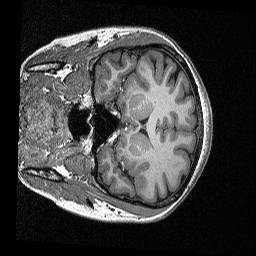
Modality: T1map
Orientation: coronal